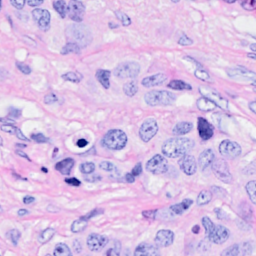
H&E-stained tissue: Breast